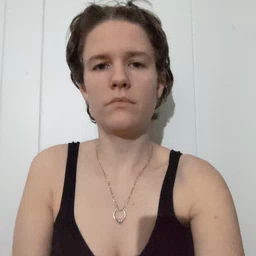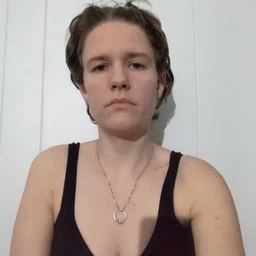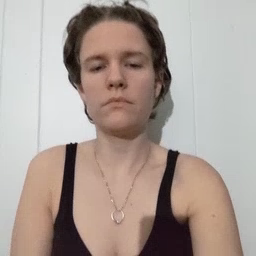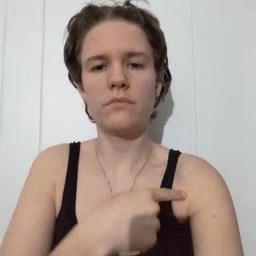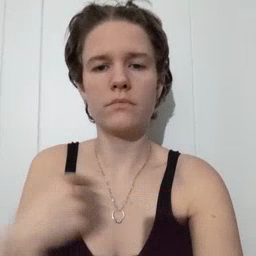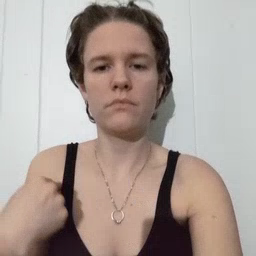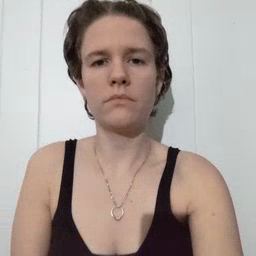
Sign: weus